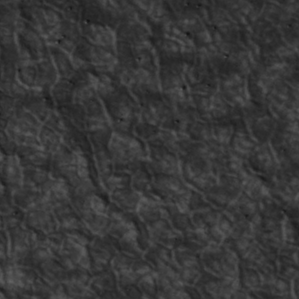
Label: non_frost